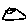
Label: triangle